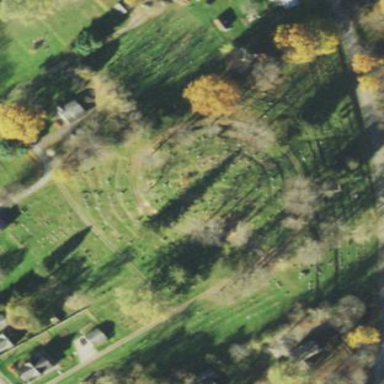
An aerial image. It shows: Cemetery.